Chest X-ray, AP view. Patient: 20 years old, sex M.
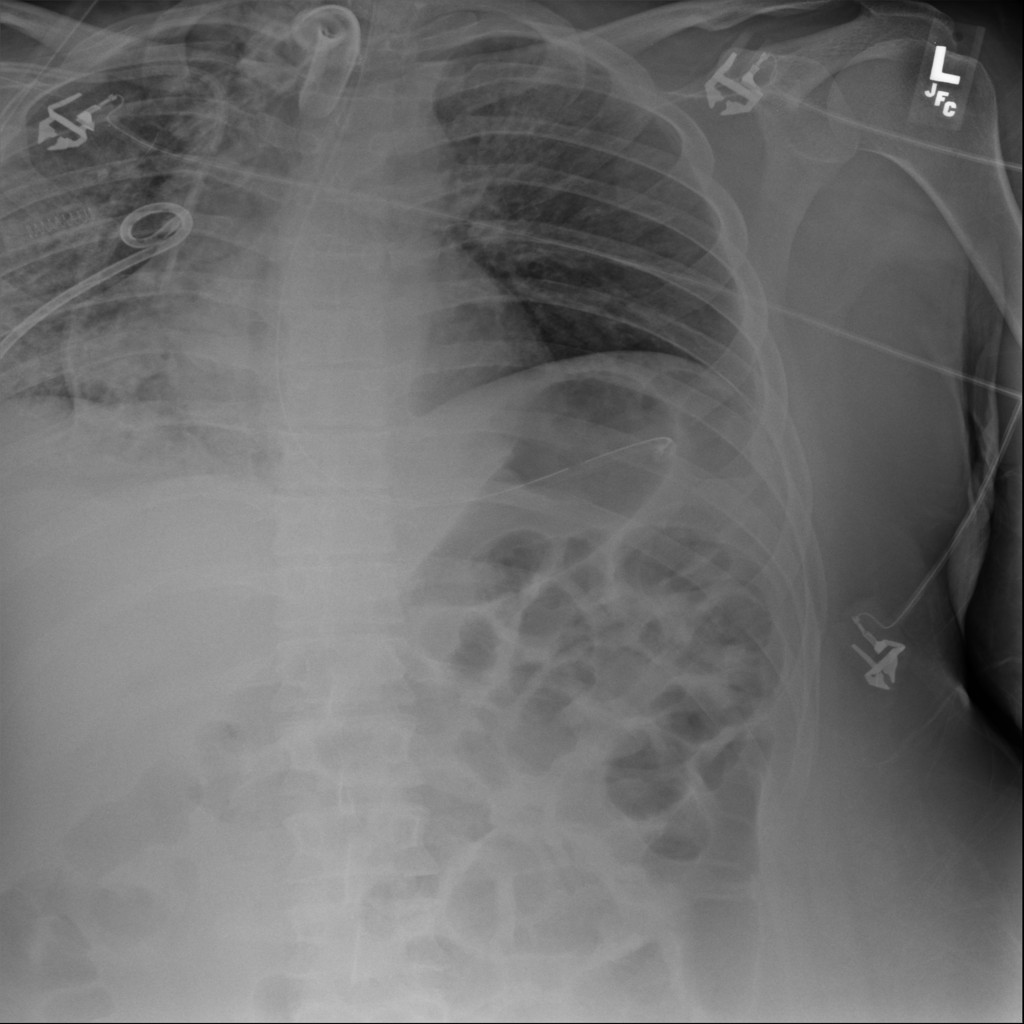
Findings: No Finding